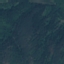
Land use / land cover class: Forest